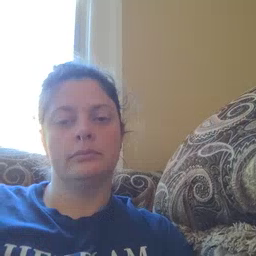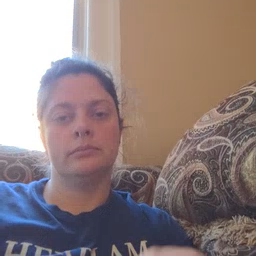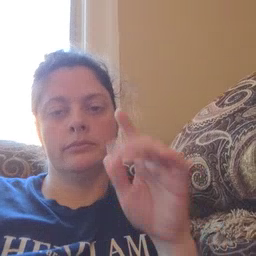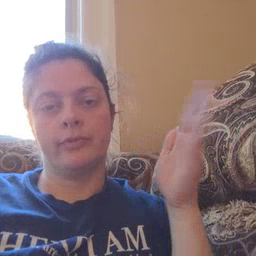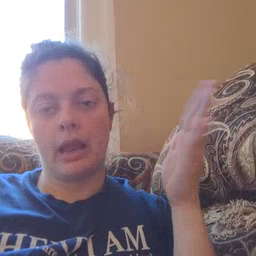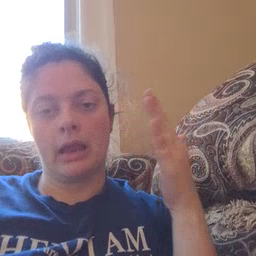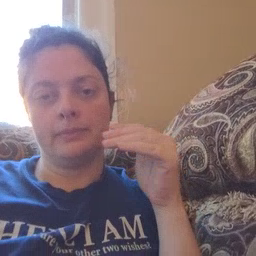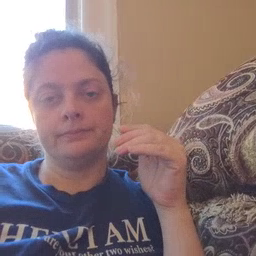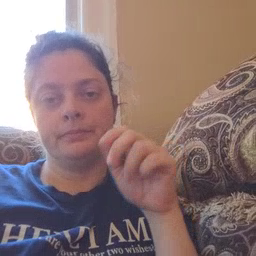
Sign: flag